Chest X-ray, PA view. Patient: 47 years old, sex M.
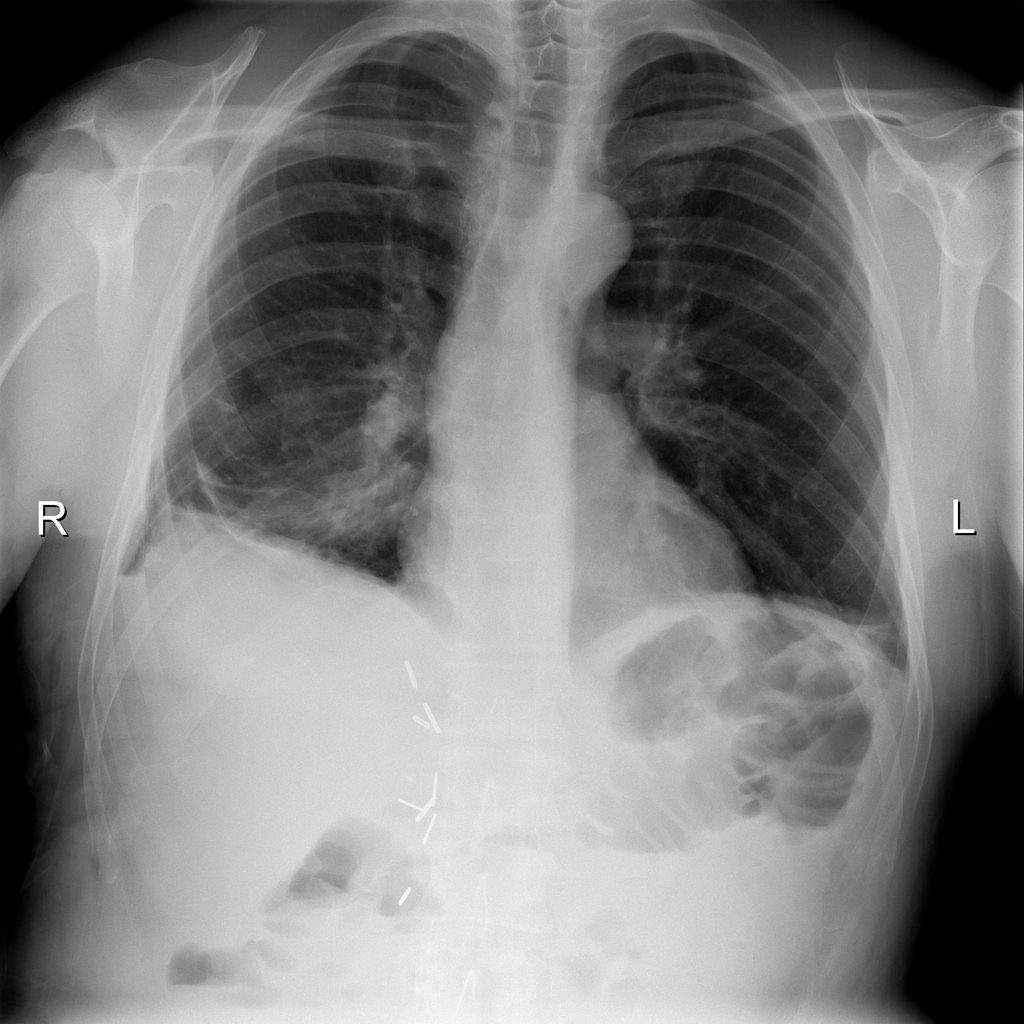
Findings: No Finding